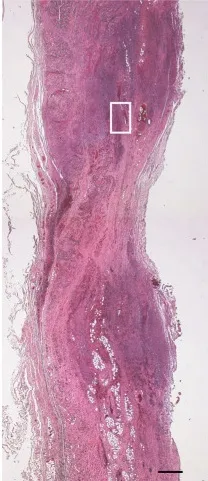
Histopathologic examination of transverse section of the posterior ulcer, with thinning of the pharyngeal wall at the level of the ulcer center and full-thickness inflammatory infiltration extending beyond the lesion margins (C) (scale bar 800 microm). Higher magnification of

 insert, showing inflammatory infiltration of the muscle layer with necrosis.
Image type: pathology (h&e)